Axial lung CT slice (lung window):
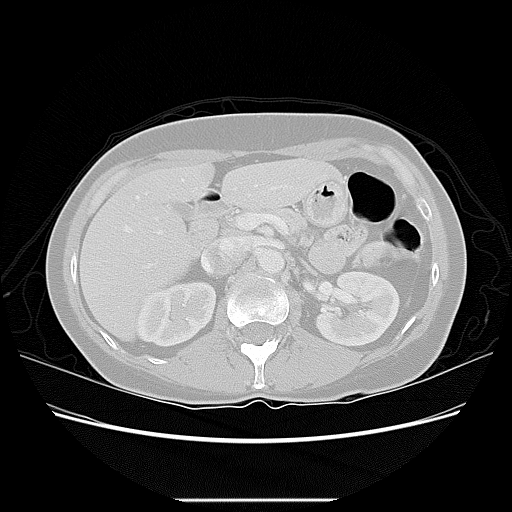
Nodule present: no